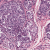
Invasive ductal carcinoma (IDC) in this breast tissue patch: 0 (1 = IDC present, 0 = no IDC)